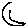
Label: moon